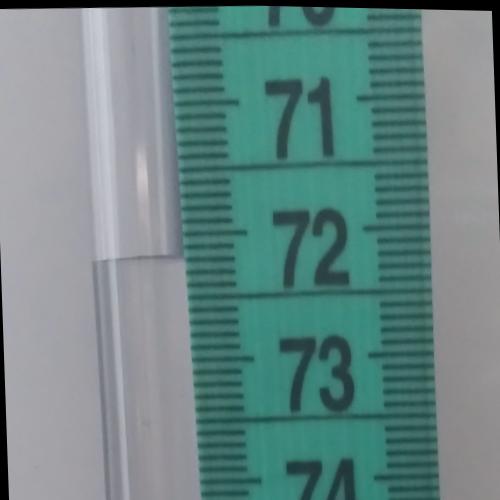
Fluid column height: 72.2 cm